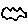
Label: cloud